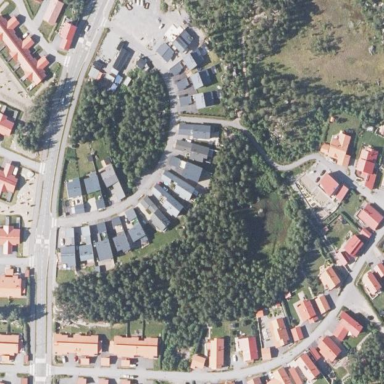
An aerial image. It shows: Residential area.